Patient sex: F
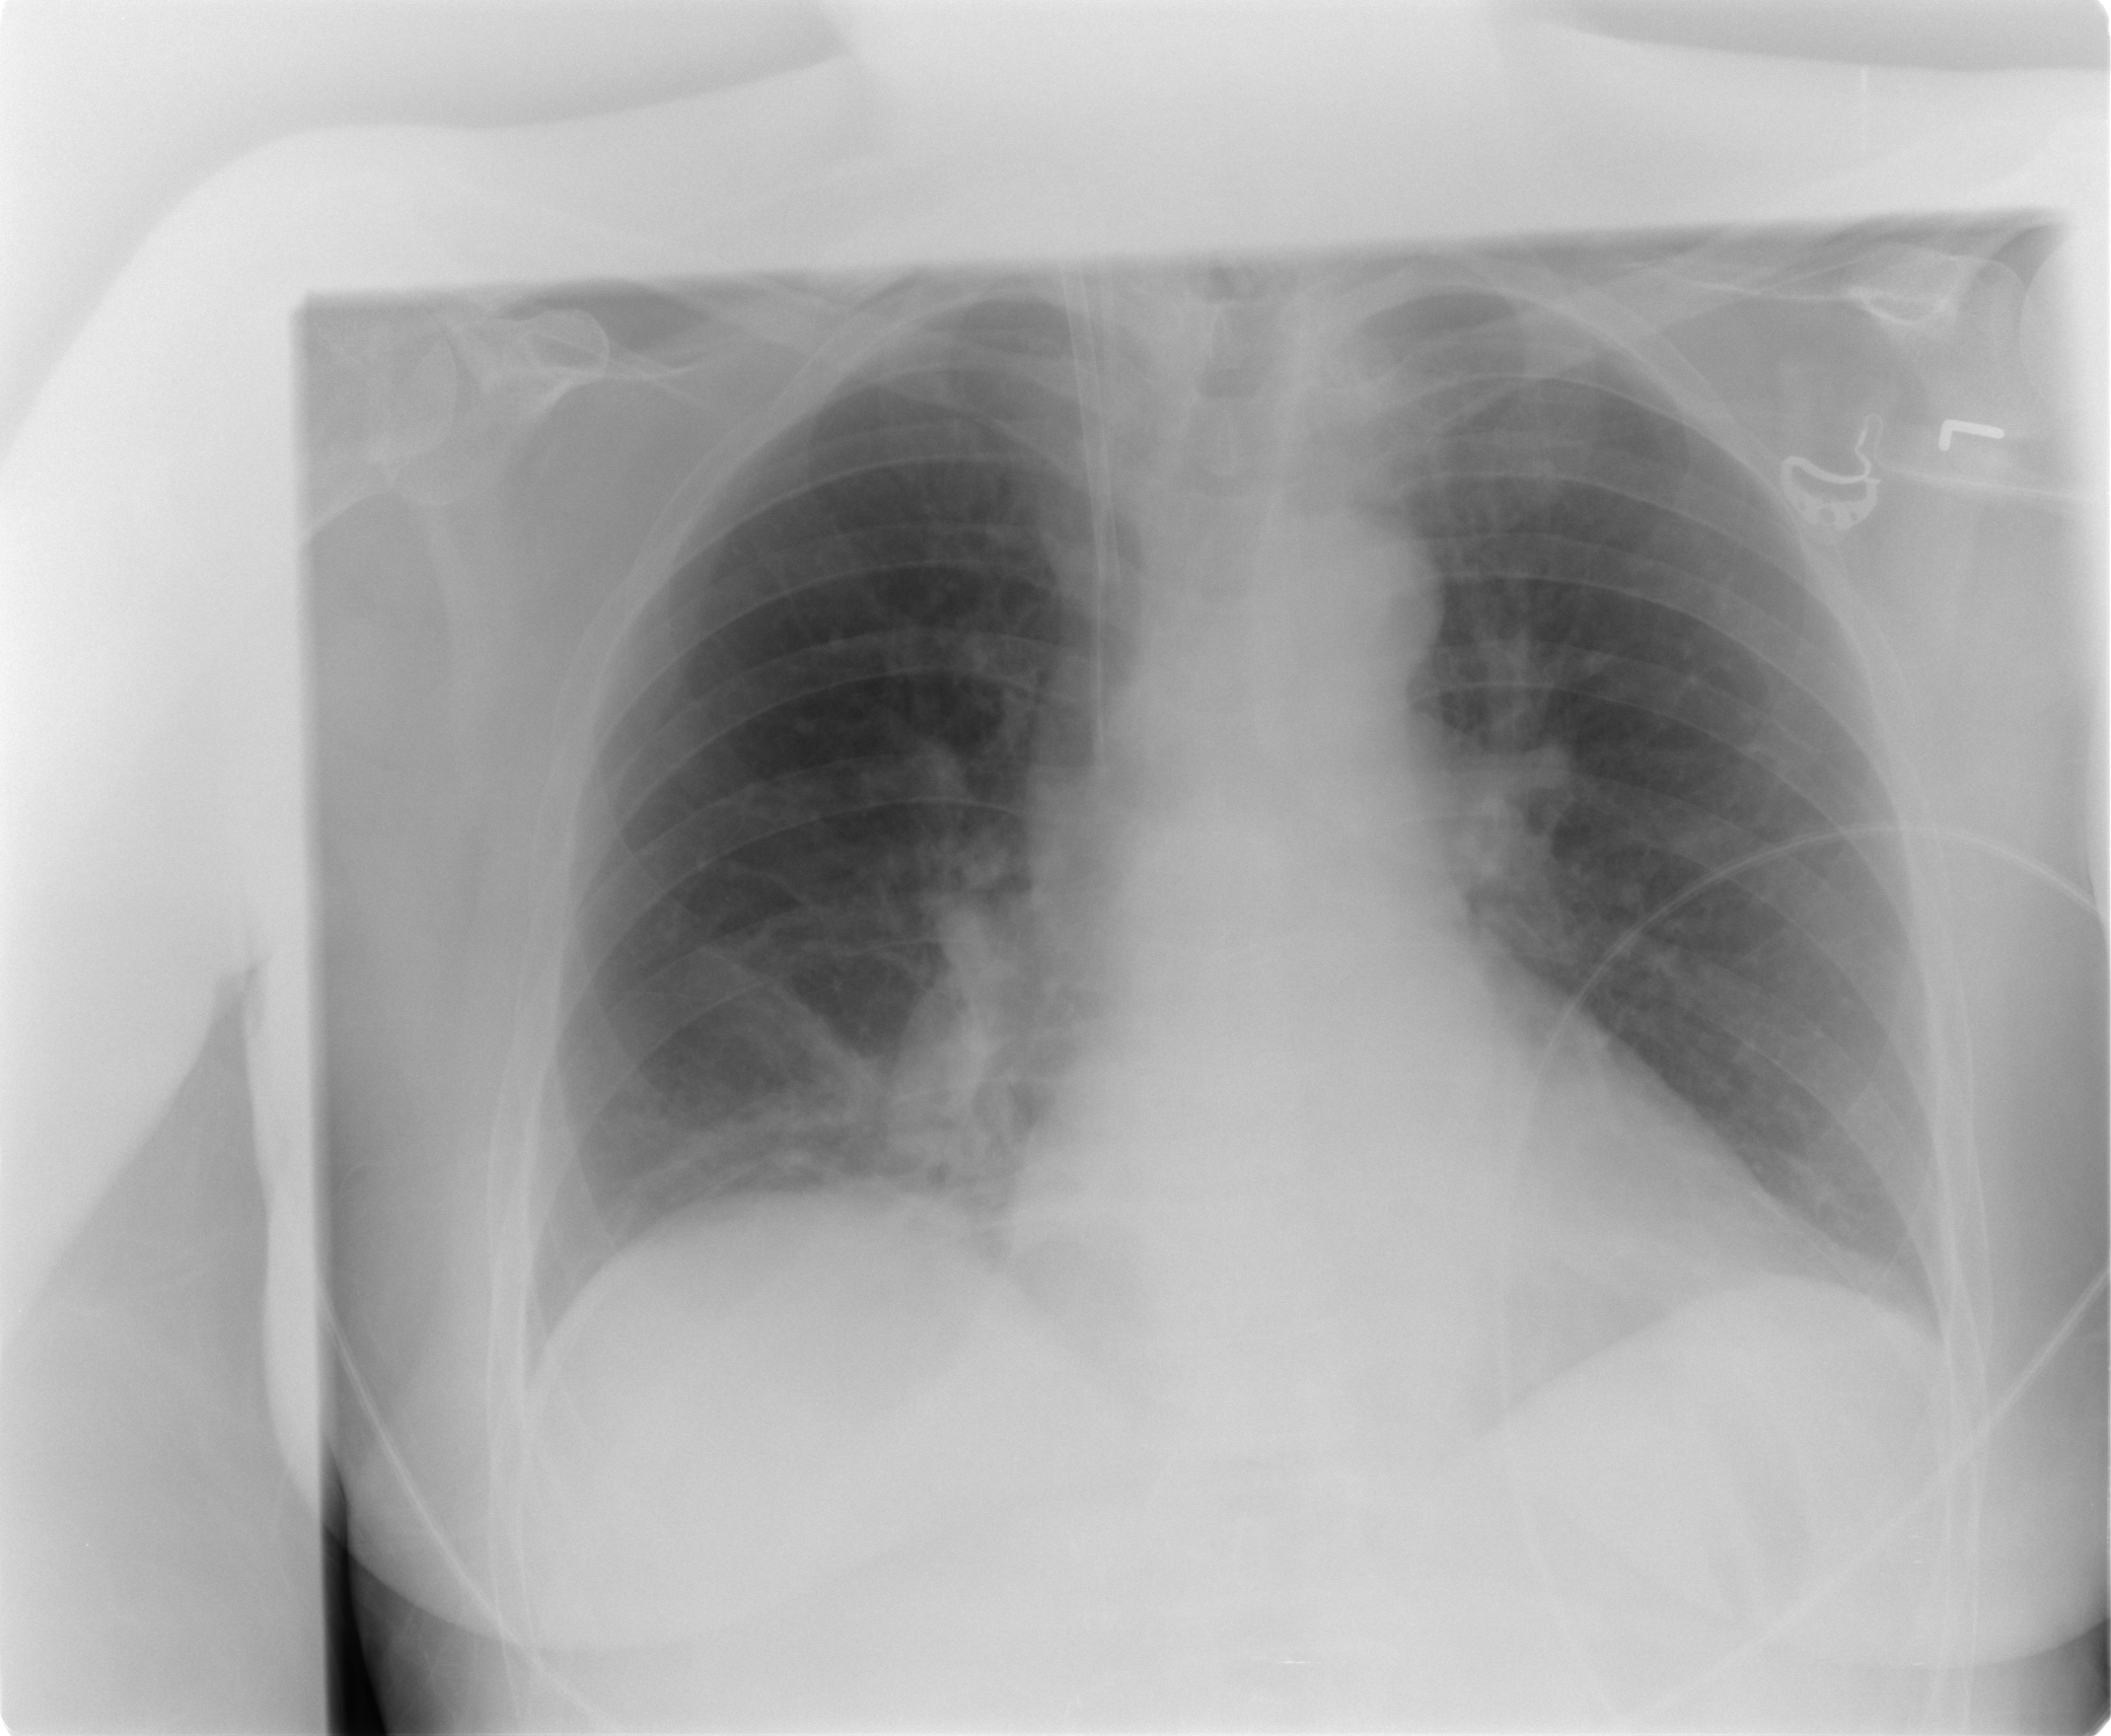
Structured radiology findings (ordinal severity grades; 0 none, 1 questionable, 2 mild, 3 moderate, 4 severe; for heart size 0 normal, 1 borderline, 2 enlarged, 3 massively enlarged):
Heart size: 0
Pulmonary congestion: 0
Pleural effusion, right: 0
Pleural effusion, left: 0
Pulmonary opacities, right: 0
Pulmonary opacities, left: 0
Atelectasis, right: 2
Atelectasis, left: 0